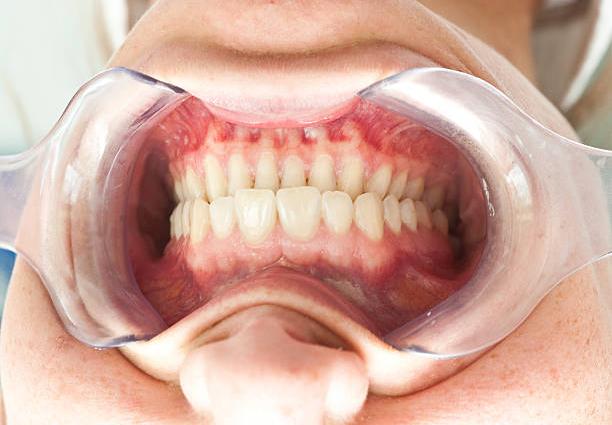
Condition: Gingivitis